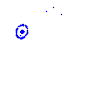
Particle: kaon